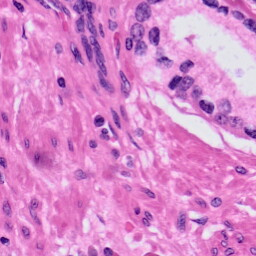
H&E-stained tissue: Prostate